Question: I found <URL> for flattening a binary tree into array in Java. I am having hard time understanding how it works.
Here is the code:
'''
private static int FlattenTreeIntoArray(Node tree, int[] array, int i)
{
if (tree == null) return i;
// Flatten left subtree
i = FlattenTreeIntoArray(tree.Left, array, i);
// Get data from the current node
array[i] = tree.Data;
// Flatten right subtree
i = FlattenTreeIntoArray(tree.Right, array, i + 1);
return i;
}
'''
My questions are as follows:
1. This is the helper method, how is the real method actually called, or what is passed as parameters (int[] array and int i)? We do not know the size of binary tree.
2. How does the method work? When the tree is null, it returns i. What does that mean?
3. How does the flattening happen? Why i+1 is passed to right tree but i to left tree?
If you could demonstrate with this binary tree, it will be easy to follow:

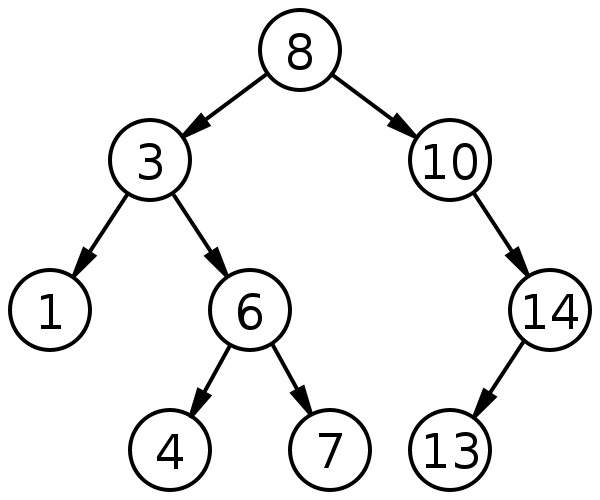
Answer: This is a simple recursive example, once you understand this, all recursive tree algorithms should begin to make sense. I will try to answer your questions as best I can:
Looking at the code, and since this is an interview type question, we will assume that the int[] array is big enough to fit everything.
'i' appears to be the current index of the array to populate so the first call to flatten the tree will be to set 'i' to 0.
This method also returns an integer which is the number of elements that have been populated so far. This means that the final return will return the full length of the tree (and the number of elements populated in the array)
'''
int[] array = new int[size];
Node root = ...
int bytesWritten = FlattenTreeIntoArray(root, array, 0);
//bytesWritten should equal size
assert(bytesWritten == size);
'''
This assumes that a 'Node''s left or right fields point to null if there is no child. Since we are using 'i' to maintain where we are in the array, if there is no child, we don't update the value of 'i'.
The flattening happens by finding the left most node and putting it in 'i'. Then finding the next most left node and putting it in 'i+1' etc.
Let's walk through the tree example you gave:
node= 8
i =0;
array = {}
get left node of root, which is 3 and recursively call this flatten method, which gets the left node of 3 which is 1 and recursively calls the flatten method again, when gets the left node of 1 which is null. returns 'i' = 0.
Now we are in the flatten method for Node 1 'array[0] = Node 1's value' = 'array[0] = 1.
Now call node 1's right field and flatten that incrementing i. Node 1's right field is null so we return the current value of i (which is 1).
Now we are back in node 1's flatten method and have finsished recurssing the left and right and have reached the end of the method so we return the current value of 'i' which is 1.
Now we are back in the flatten method for node 3. We have just finished calling the flatten method for the left field which returned a value of 1 which is now what we set i to.
Now we update the array with node 3's value
'''
array[1] = 3;
'''
Now we flatten Node 3's right field (Node 6) with the incremented i so 'i=2'
etc
Hope that helps